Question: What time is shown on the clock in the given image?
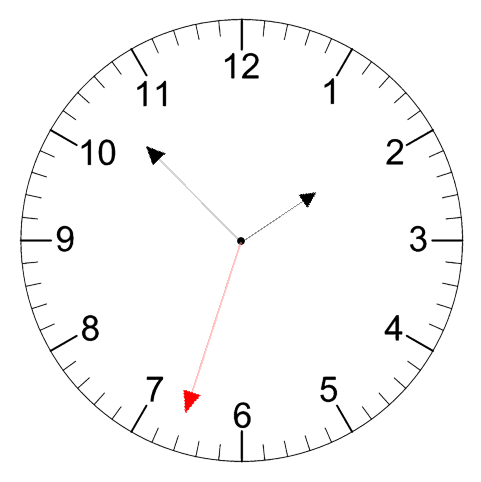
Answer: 01:52:33